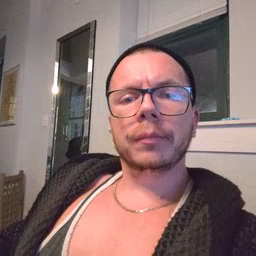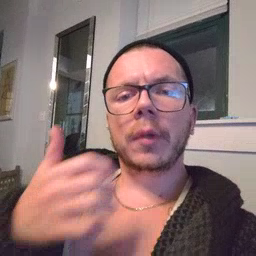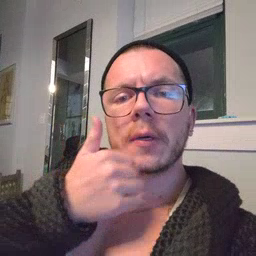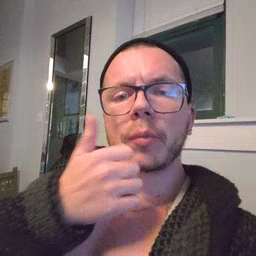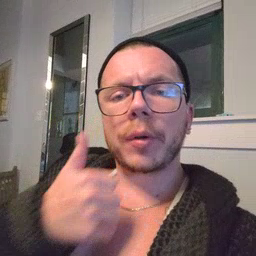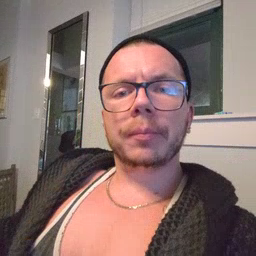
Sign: underwear